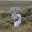
Label: 5